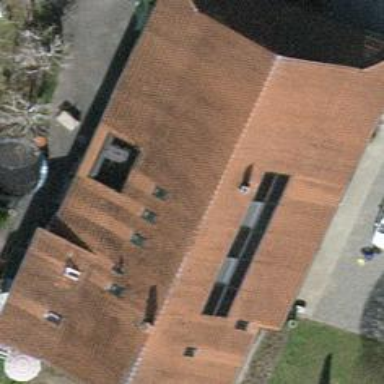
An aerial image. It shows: Building that serves as garden center.